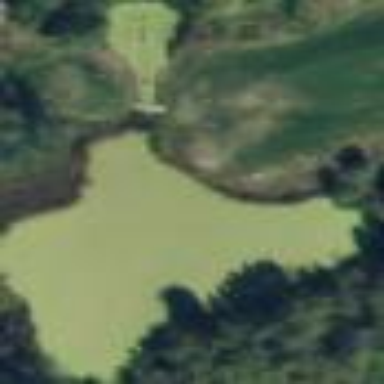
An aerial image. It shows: Water hazard on golf course. The hazard is natural water feature.